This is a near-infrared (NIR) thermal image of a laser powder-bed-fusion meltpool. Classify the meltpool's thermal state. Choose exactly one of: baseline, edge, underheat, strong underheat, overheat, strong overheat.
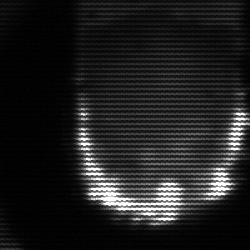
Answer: baseline